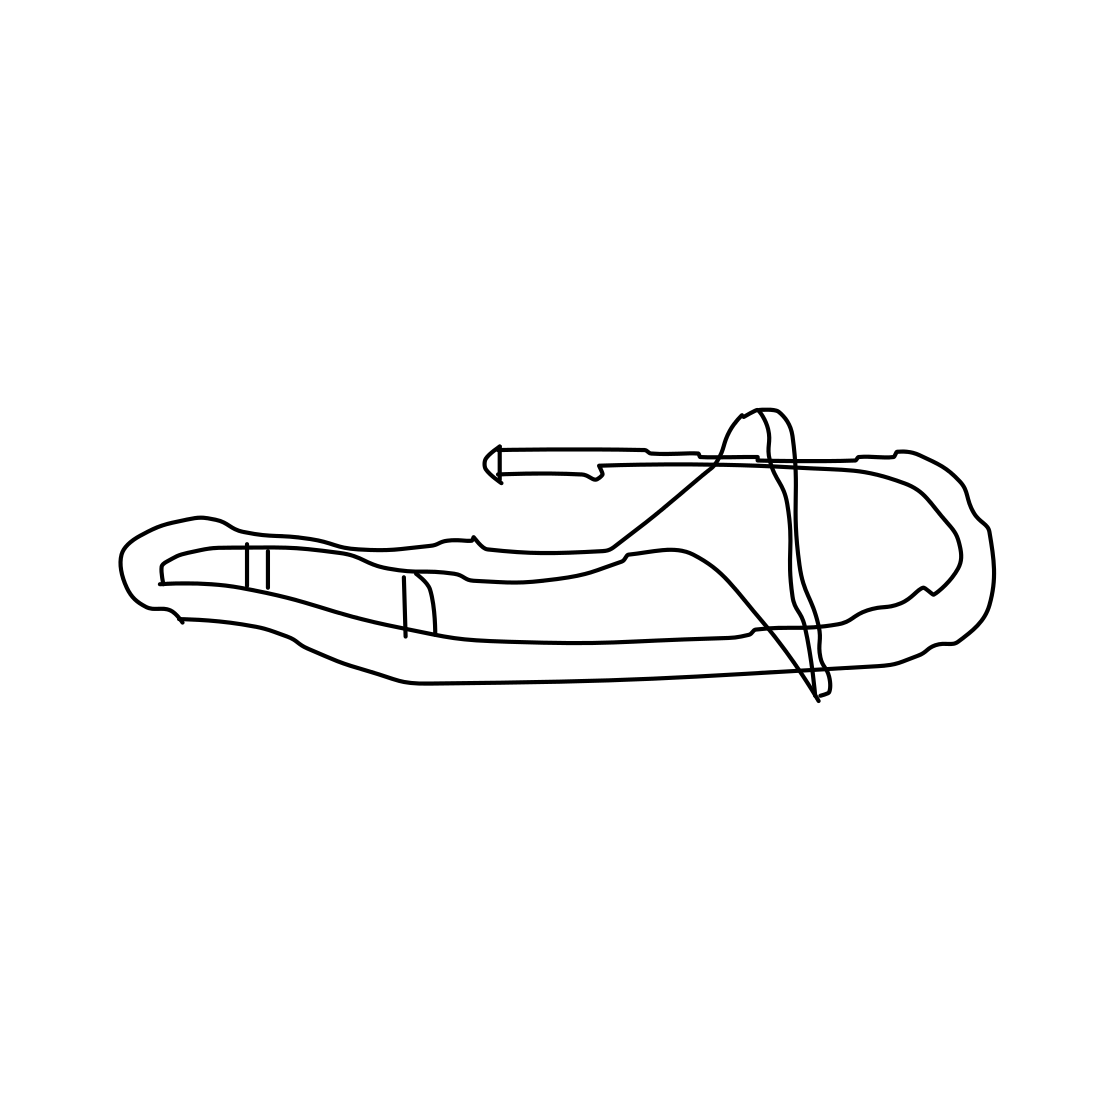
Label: trombone